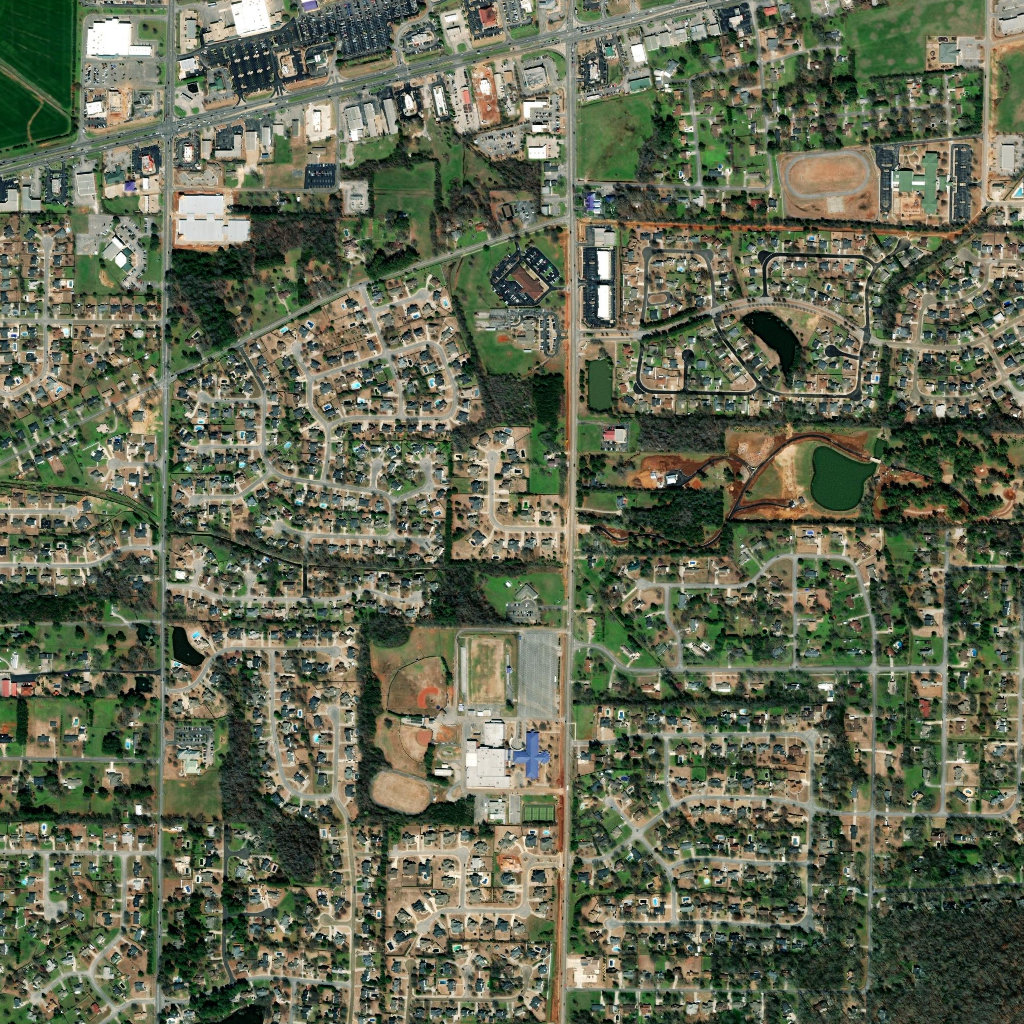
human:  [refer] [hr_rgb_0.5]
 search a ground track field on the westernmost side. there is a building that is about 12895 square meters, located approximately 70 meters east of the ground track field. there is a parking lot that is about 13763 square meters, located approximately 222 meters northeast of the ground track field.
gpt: <box>[[35, 74, 42, 79, 0]]</box>

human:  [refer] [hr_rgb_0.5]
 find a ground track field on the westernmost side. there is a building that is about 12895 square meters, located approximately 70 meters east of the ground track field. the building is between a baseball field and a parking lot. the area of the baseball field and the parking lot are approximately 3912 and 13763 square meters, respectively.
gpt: <box>[[35, 74, 42, 79, 0]]</box>